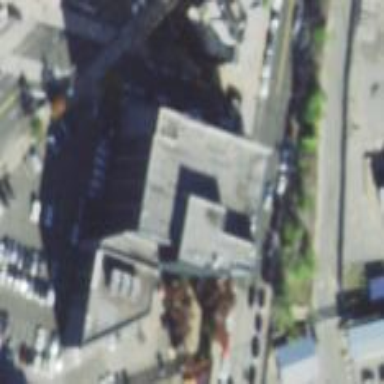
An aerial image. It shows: Commercial building with flat roof.